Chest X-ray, AP view. Patient: 51 years old, sex M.
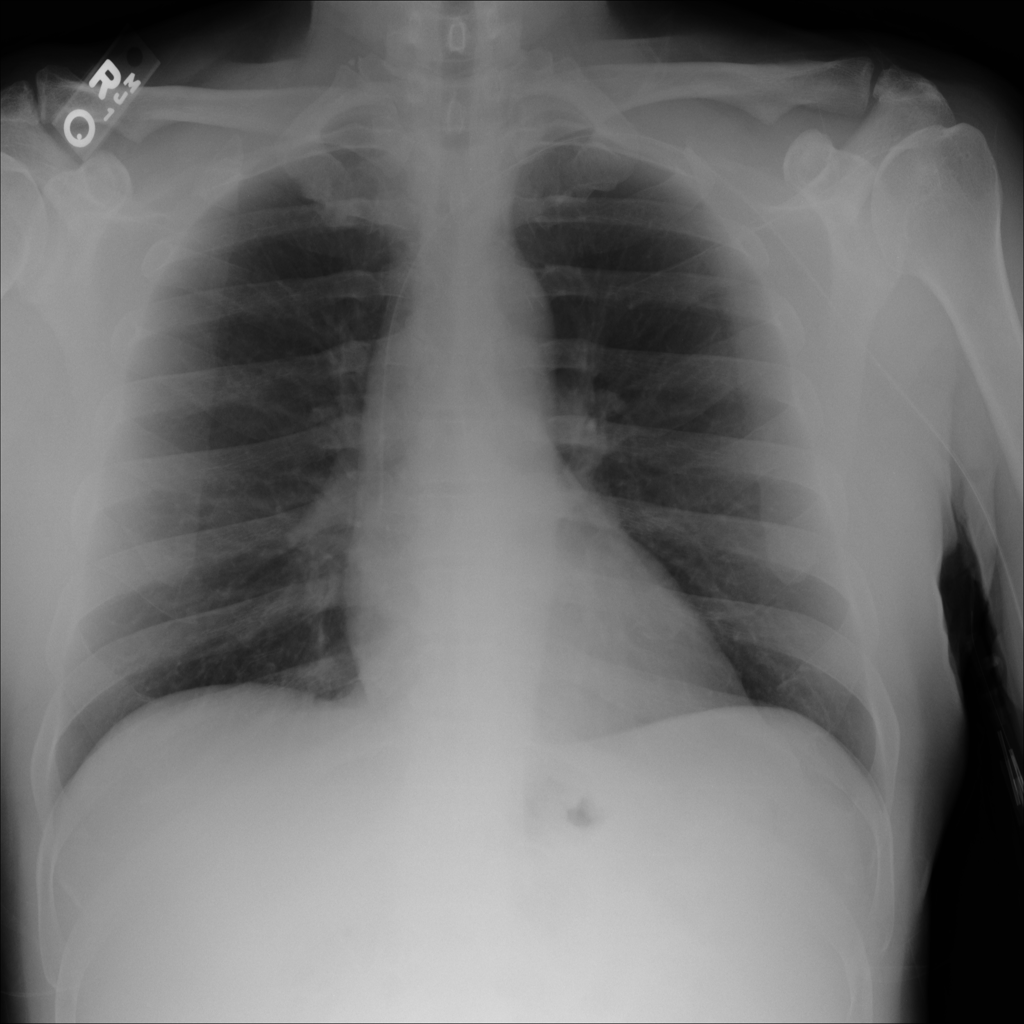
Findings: No Finding